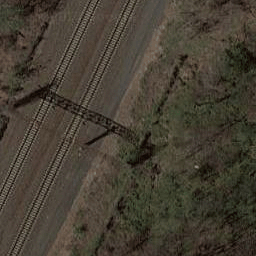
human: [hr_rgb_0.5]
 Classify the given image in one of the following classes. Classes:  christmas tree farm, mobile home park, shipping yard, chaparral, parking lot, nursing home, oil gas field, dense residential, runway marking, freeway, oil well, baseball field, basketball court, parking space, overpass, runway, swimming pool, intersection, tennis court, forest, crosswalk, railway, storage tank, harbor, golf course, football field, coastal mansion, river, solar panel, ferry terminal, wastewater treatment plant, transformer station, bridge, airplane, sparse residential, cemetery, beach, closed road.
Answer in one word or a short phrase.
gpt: railway